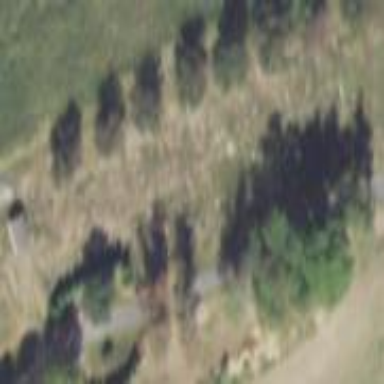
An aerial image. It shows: Cemetery.